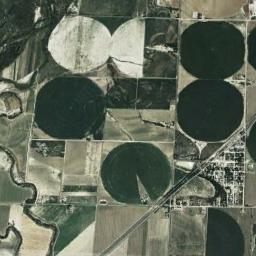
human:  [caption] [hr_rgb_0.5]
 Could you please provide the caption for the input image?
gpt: There are some bare circle farmland and green square farmland .

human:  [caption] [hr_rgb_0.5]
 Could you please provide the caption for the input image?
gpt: A few green and light yellow mixed circular fields with full, Semi-circle and large semi-circle .

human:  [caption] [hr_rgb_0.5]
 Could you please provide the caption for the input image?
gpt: Several circular farmlands are surrounded by some other shapes of farmlands while some roads and a village beside .

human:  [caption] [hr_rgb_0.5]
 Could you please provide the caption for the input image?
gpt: Round fields are the same size .

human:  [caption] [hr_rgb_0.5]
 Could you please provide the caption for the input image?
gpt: There are some circular farmlands of the same size .